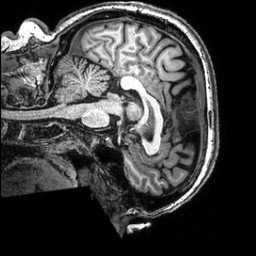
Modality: T1w
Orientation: sagittal
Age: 35
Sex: male
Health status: healthy